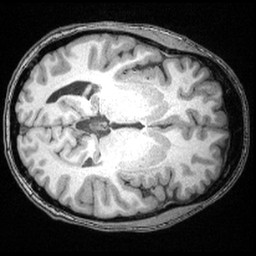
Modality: T1w
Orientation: axial
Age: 31
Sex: female
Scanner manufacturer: siemens
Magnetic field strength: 3 T
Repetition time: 2.4 s
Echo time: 0.00374 s